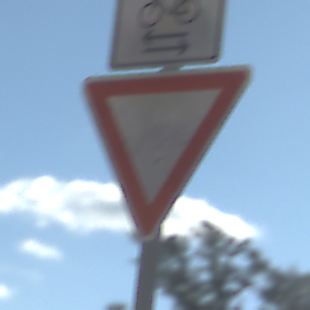
Verkehrszeichen: VorfahrtGewaehren
Zusatzzeichen oben: RichtungsangabeDurchPfeile9
Umgebung: Outdoor, Nature
Tageszeit: MorningAfternoon
Wetter: PartlyCloudy
Licht: Natural
Jahreszeit: NotSpecified
Kontrast: HighContrast